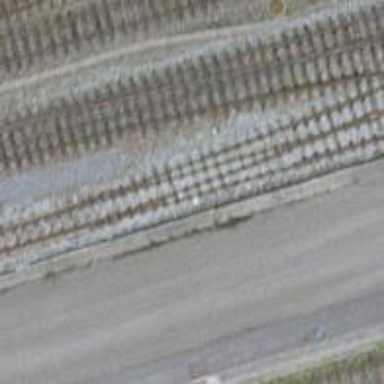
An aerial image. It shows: Narrow-gauge railway siding with electrified contact lines. It consists of one track.